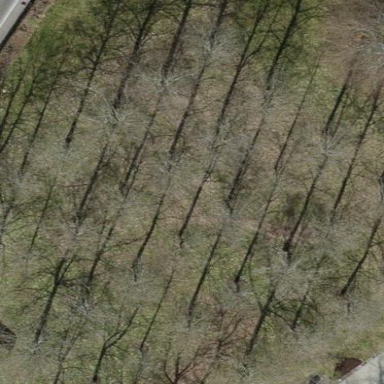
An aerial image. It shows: Orchard.